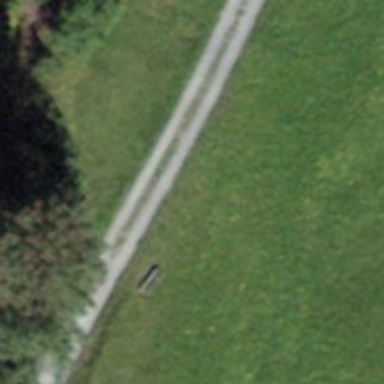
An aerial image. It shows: Bench.